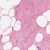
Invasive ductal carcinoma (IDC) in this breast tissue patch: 0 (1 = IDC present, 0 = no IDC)